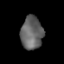
Tissue: lung
Cell type: Epithelial cells
Senescence score: 0.21
Nuclear area (px): 717
Mean DAPI intensity: 99.166